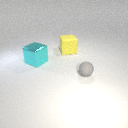
large yellow rubber cube to the right of large cyan metal cube